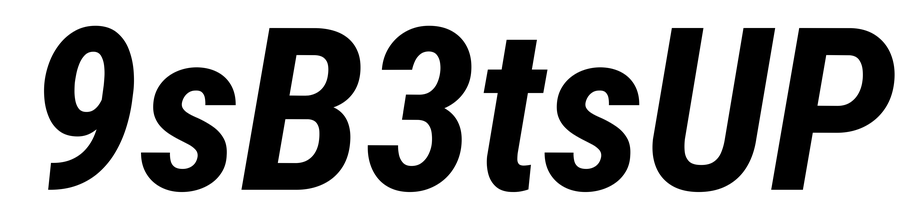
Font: Roboto-Italic_Condensed_Bold_Italic